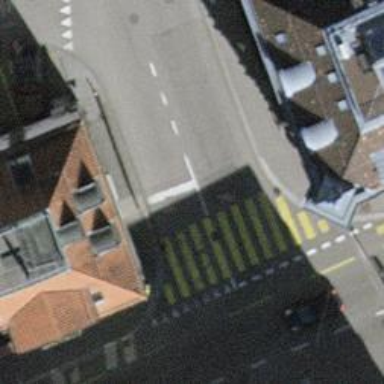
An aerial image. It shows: Zebra crossing on the road.